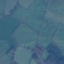
Land use / land cover class: Pasture